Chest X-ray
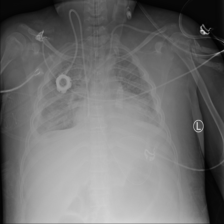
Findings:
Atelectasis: negative
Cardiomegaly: negative
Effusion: positive
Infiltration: negative
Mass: negative
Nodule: negative
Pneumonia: negative
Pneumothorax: negative
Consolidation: negative
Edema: negative
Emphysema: negative
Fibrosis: negative
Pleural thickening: negative
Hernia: negative